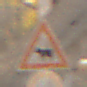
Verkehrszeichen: ViehtriebRechts
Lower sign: VerbotUeberholenEinspurigeFahrzeuge
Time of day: SunriseSunset
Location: Roofed (Suburban)
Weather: Clear
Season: NotSpecified
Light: Natural